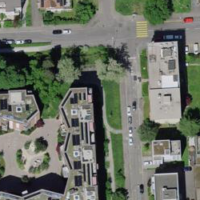
EUNIS habitat code: 54
Species observed at this site:
Agrimonia eupatoria
Polygonum aviculare
Geranium sanguineum
Leucanthemum vulgare